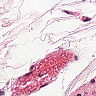
Metastatic tissue present: no